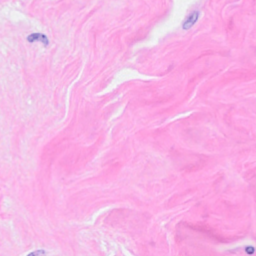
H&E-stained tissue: Breast